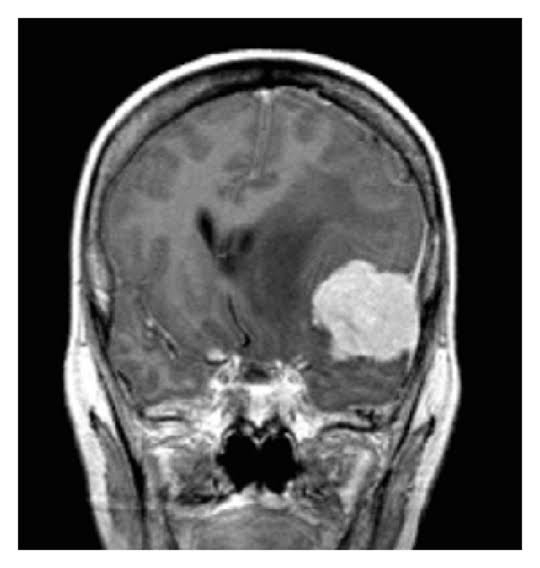
Label: meningioma